Field crop: maize
Growth stage: 2
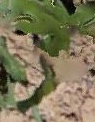
Species: maize